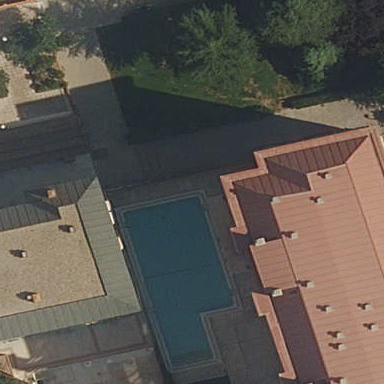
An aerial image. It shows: Swimming pool located in leisure land.